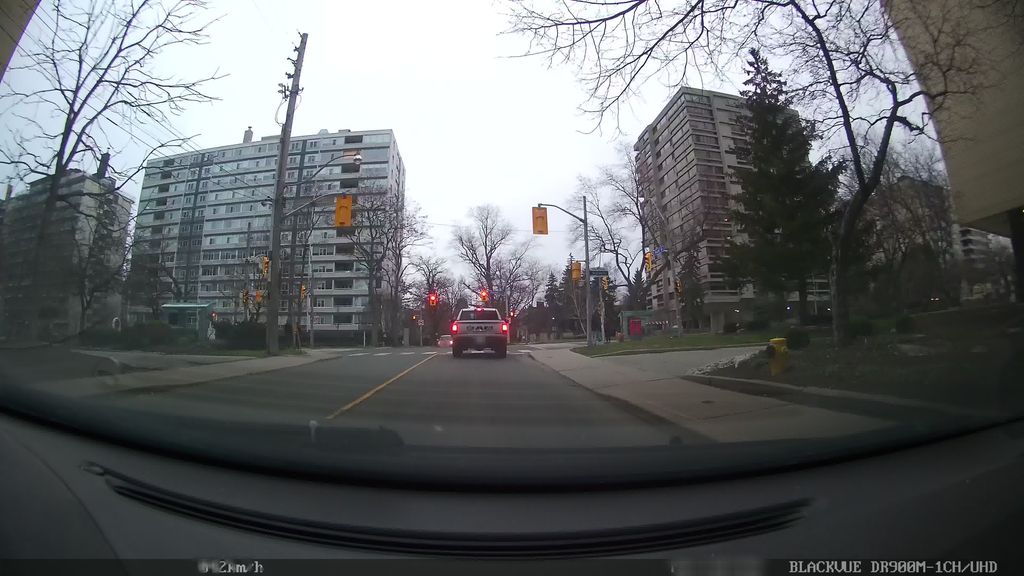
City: toronto